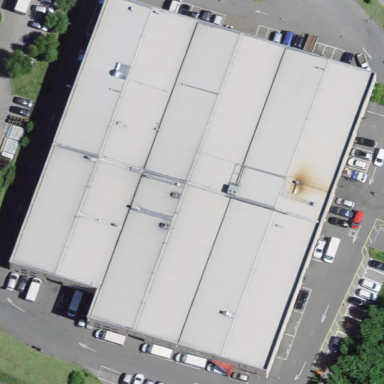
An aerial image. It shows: Warehouse.